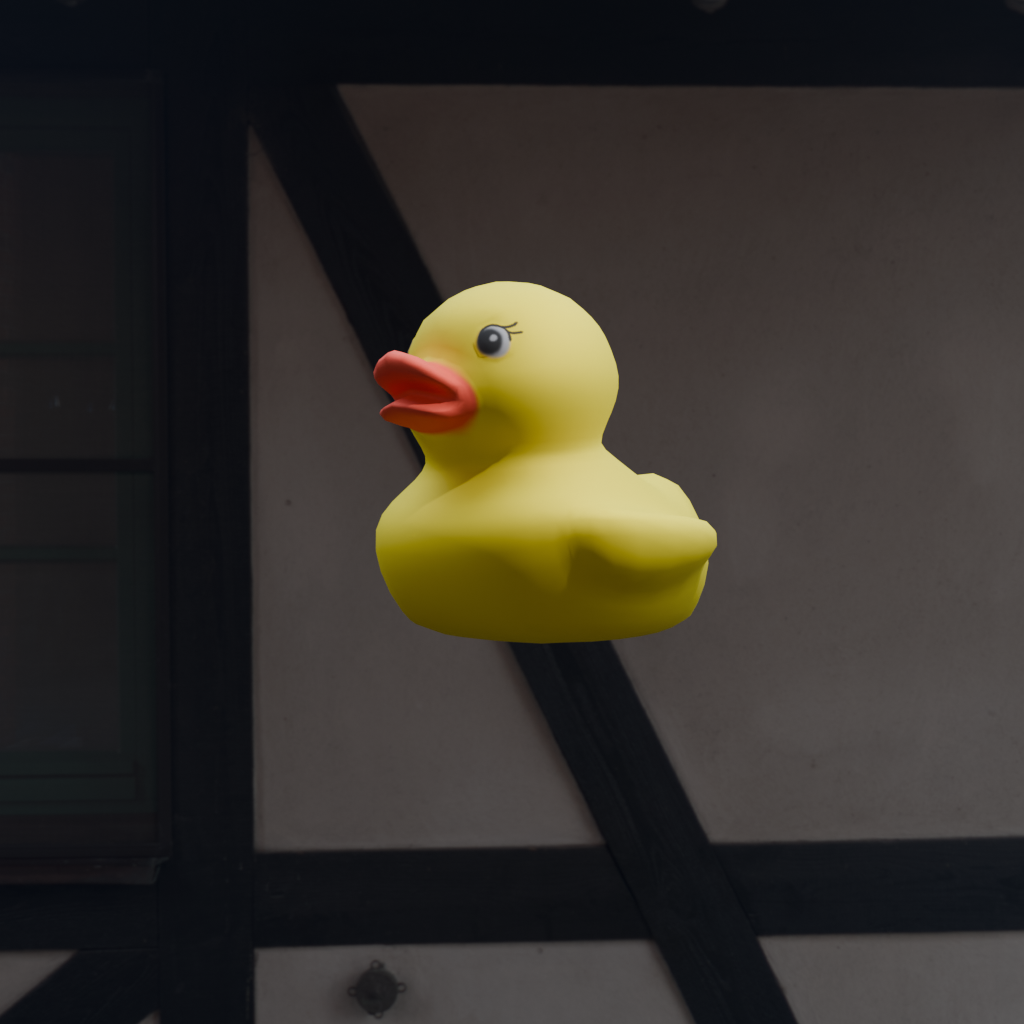
an image of a yellow rubber duck seen from <front_left> ourtyard with historic red brick buildings.